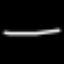
Label: line